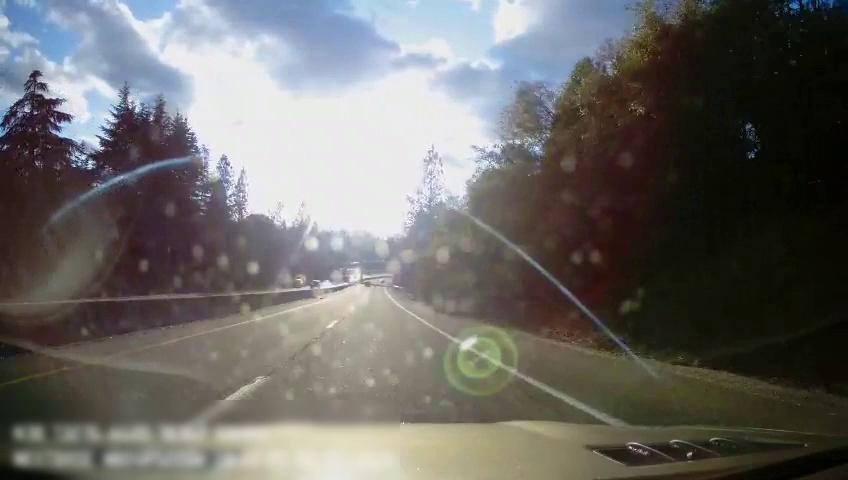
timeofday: Day
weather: Sunny
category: Drivable Space
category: Drivable Space
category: Vehicles | SUV
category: Lanes | Alternate Lane
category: Lanes | Current Lane
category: Lanes | Alternate Lane